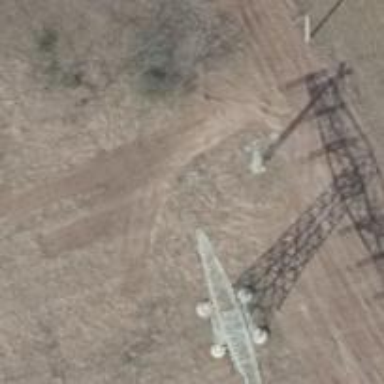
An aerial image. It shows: Power line with three cables.